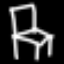
Label: chair